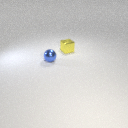
small blue metal sphere in front of small yellow metal cube